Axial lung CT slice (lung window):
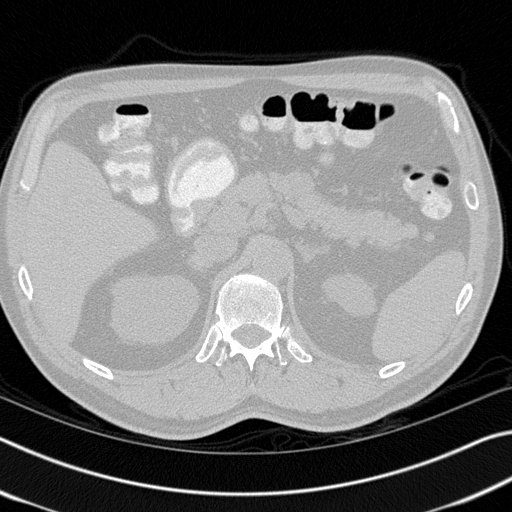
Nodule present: no